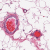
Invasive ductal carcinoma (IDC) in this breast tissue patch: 0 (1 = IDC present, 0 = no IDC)